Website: bh-photo
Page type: customer-info-address
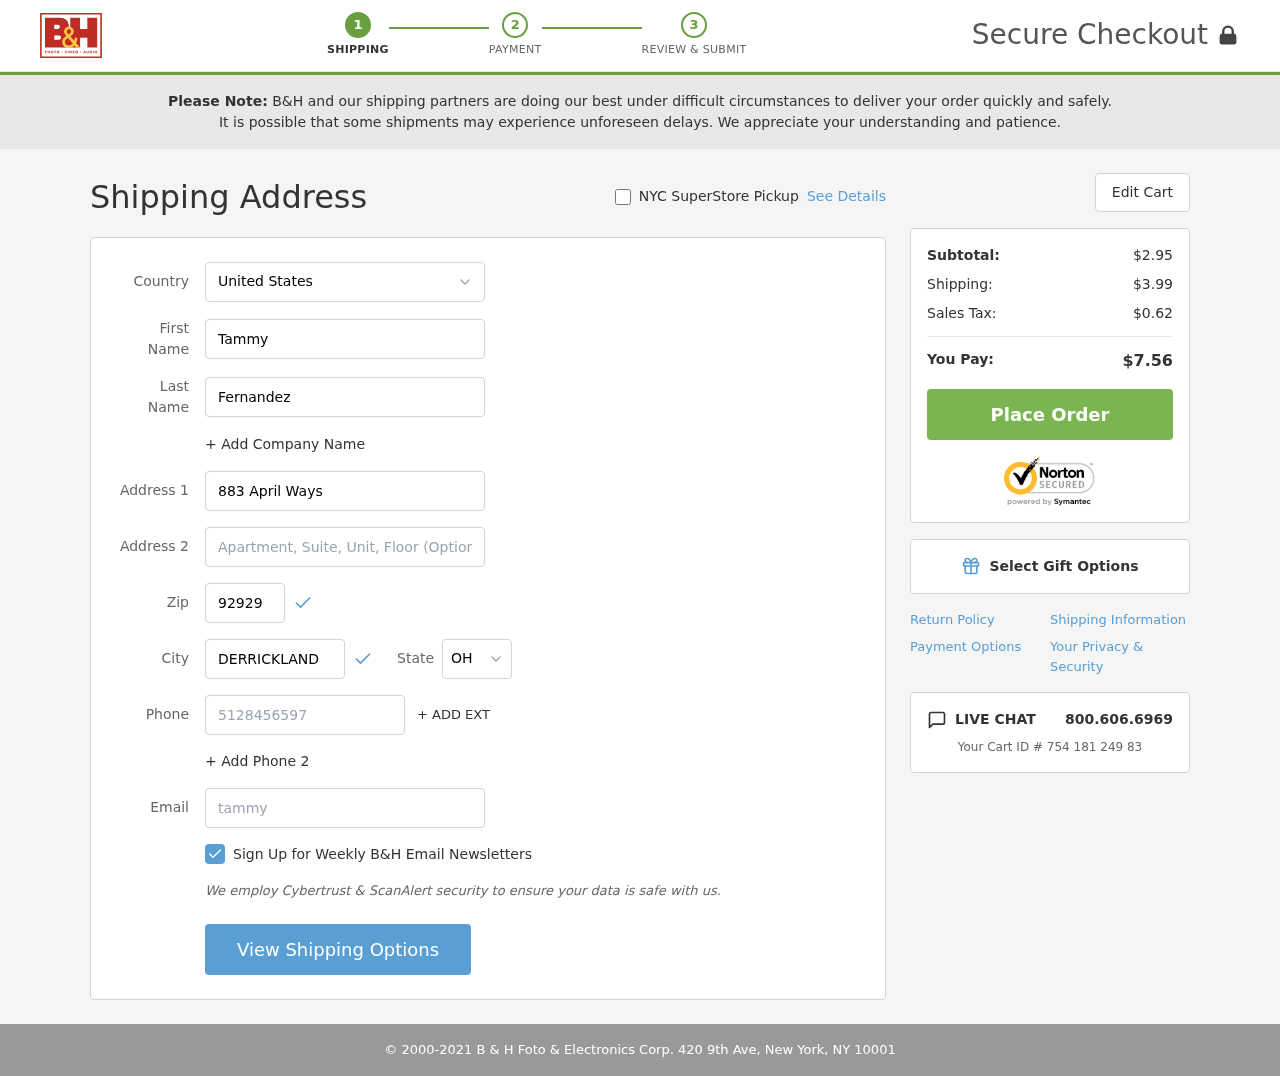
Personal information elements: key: PII_CITY
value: Derrickland
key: PII_COUNTRY
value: United States
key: PII_EMAIL
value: tammy.fernandez@yahoo.com
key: PII_FIRSTNAME
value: Tammy
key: PII_LASTNAME
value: Fernandez
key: PII_PHONE
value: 5128456597
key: PII_POSTCODE
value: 92929
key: PII_STATE_ABBR
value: OH
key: PII_STREET
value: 883 April Ways
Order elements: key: ORDER_SUBTOTAL
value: $2.95
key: ORDER_SHIPPING_COST
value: $3.99
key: ORDER_TAX
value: $0.62
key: ORDER_TOTAL
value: $7.56
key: ORDER_ID
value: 754 181 249 83